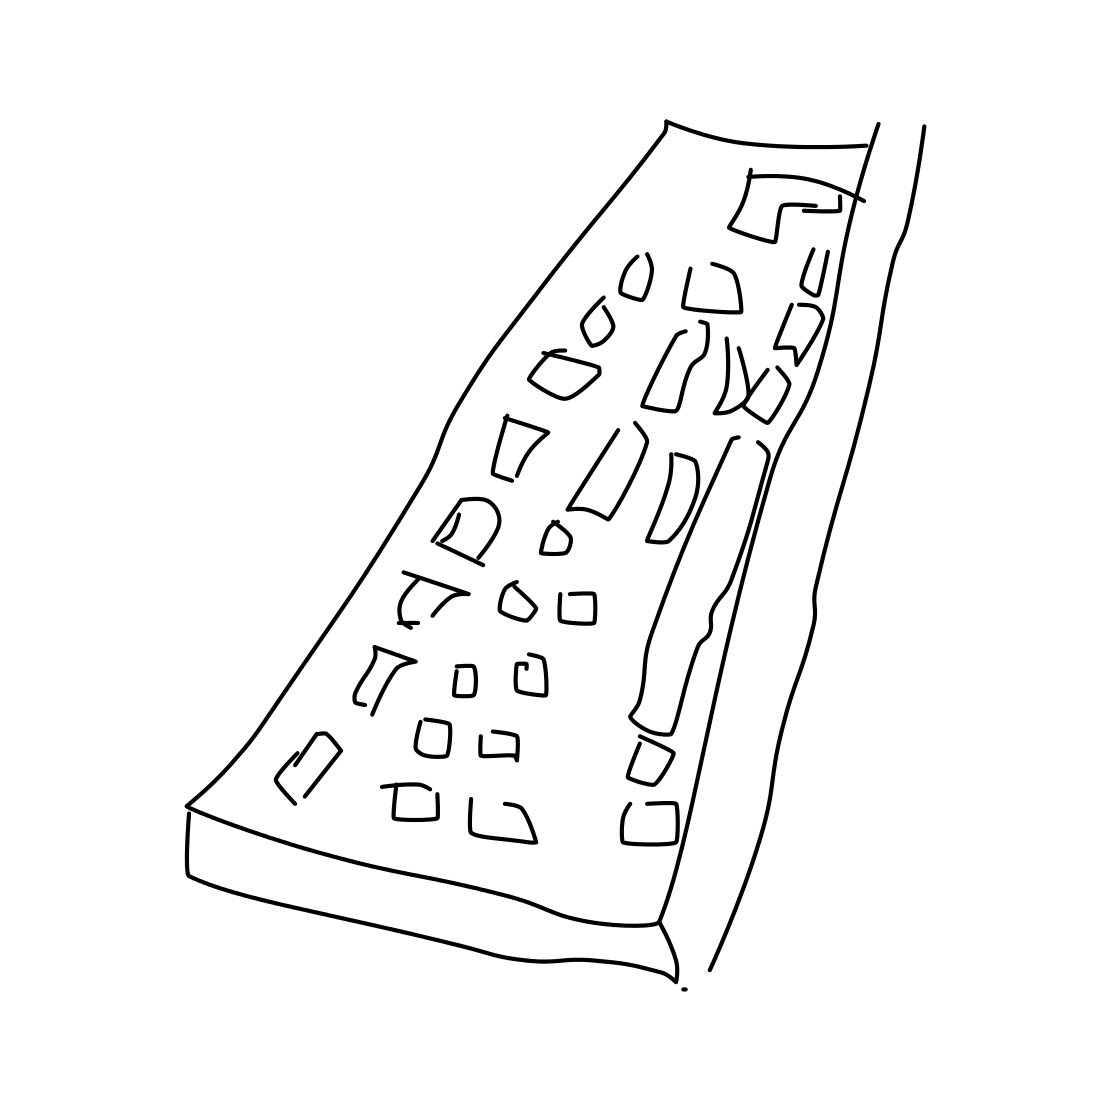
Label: keyboard